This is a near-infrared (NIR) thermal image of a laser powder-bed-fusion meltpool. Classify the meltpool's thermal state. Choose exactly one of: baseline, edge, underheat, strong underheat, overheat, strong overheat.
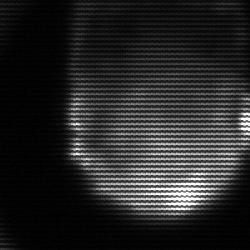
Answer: edge